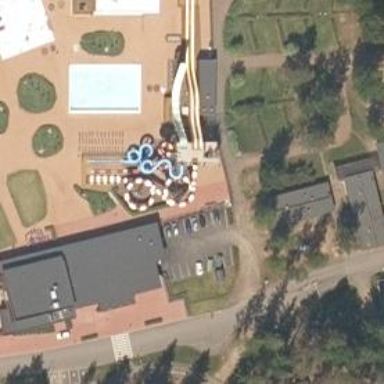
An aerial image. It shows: Water slide attraction.